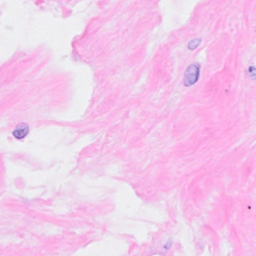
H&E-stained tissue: Breast